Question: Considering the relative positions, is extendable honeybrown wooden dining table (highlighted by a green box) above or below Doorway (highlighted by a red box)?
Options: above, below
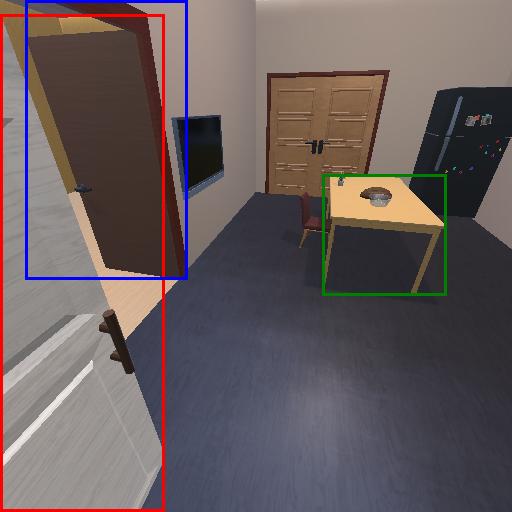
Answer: above